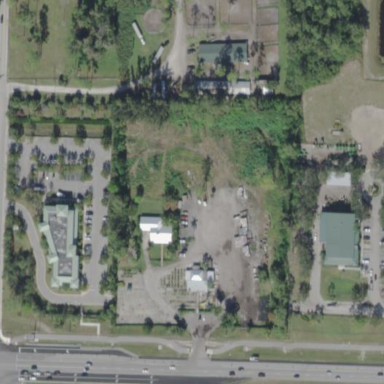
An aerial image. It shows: Garden center shop.